Question: I want to display a border to the left of the menu. I tried adding another border to the menu, but this does not work as I expected.

I want it to be displayed as in this image. Should I add the border as an image in the list or adjust the border property? If I add a border, it covers the full height of the navigation area.
Here is the link <URL>. Help please.
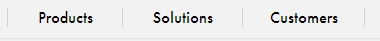
Answer: You could just use the pipe character instead of the 'border' and apply a pseudo class before each menu item like so:
'''
#nav > li a:before{
content: "|";
padding-right: 20px;
}
'''
Updated <URL>